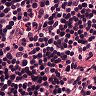
Metastatic tissue present: no